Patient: sex M, age 71
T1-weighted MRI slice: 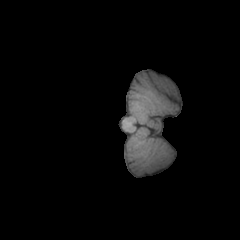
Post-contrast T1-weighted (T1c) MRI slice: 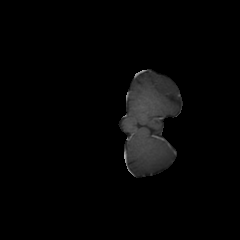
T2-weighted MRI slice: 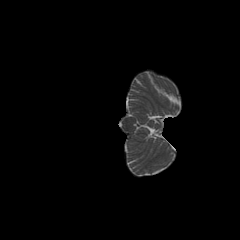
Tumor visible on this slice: no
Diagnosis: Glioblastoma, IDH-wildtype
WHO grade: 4